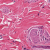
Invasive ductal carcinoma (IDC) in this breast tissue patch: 0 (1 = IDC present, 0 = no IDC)